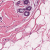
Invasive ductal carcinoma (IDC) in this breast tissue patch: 0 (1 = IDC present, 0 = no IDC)